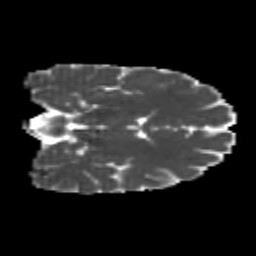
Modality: MD
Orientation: coronal
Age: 23
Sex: female
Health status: healthy
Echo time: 0.074 s